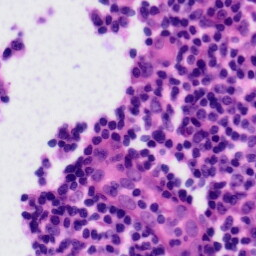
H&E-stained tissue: Tonsil